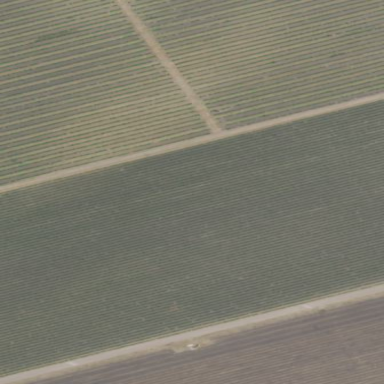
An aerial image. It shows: Vineyard where grapes are grown.